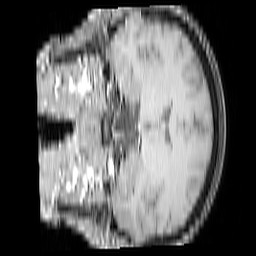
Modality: T1w
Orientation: coronal
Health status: ill
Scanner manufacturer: philips
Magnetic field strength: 3 T
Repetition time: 0.3787 s
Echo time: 0.002908 s